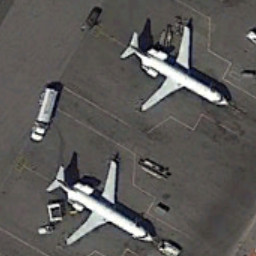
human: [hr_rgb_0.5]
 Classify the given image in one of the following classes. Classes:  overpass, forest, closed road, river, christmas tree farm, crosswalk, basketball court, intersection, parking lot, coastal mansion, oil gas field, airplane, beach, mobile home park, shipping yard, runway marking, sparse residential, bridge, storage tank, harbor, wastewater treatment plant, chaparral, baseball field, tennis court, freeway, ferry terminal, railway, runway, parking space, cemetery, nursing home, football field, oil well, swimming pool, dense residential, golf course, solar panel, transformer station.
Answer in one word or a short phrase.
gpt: airplane